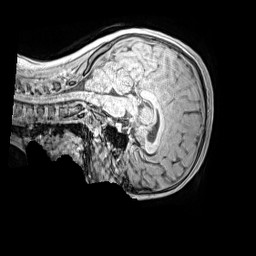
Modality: MP2RAGE
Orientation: sagittal
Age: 11
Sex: female
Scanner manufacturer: siemens
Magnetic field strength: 3 T
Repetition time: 4 s
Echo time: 0.00299 s